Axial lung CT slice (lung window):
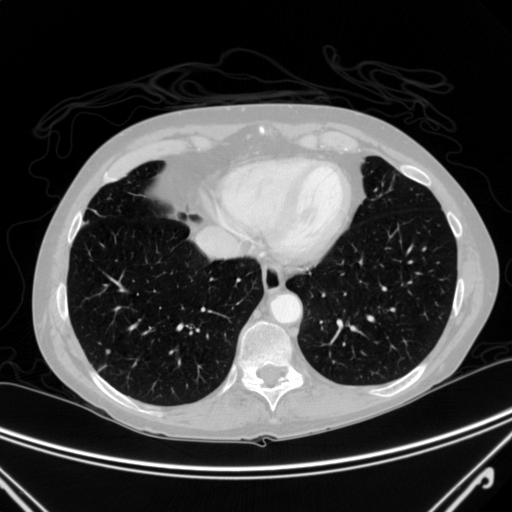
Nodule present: yes
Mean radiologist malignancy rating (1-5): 2.667